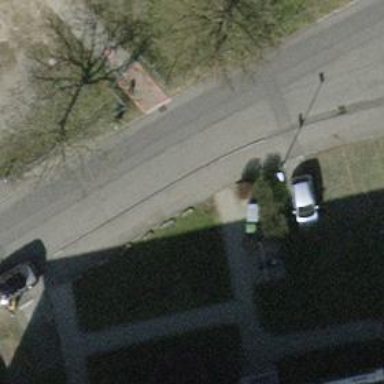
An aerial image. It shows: Table-style traffic calming feature.